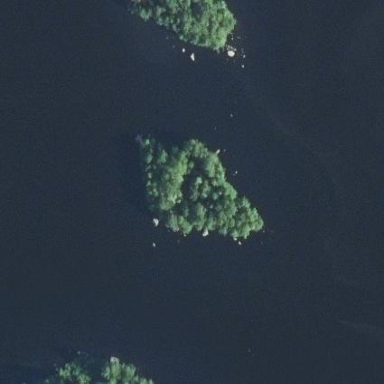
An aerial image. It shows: Islet.